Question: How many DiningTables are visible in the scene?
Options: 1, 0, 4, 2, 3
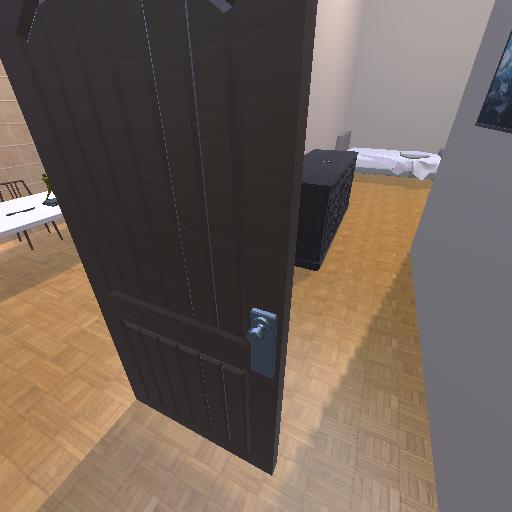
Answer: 1